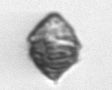
Label: Kryptoperidinium_triquetrum